Interaction volume radius: 5 \u00c5
Interaction volume height: 20 \u00c5
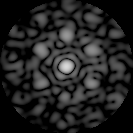
Disorder parameter: 0.6745